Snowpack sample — Snodgrass Mountain, Crested Butte, Colorado (2/4/25, 12:06 PM MST)
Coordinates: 38.923, -106.968
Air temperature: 35 °F
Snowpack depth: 80 cm
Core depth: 30 cm
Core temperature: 35.6 °F
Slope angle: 14°, slope face: 78°
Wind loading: low
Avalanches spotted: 0
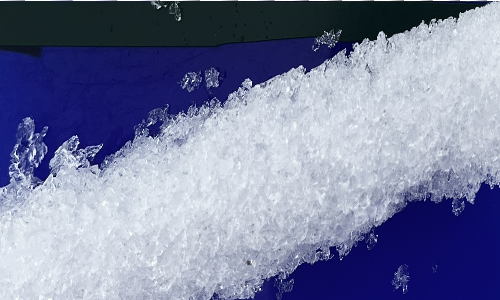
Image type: core
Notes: No avalanches nearby, unusually warm weather for the last month reported by residents, Collected 25 yards from treeline